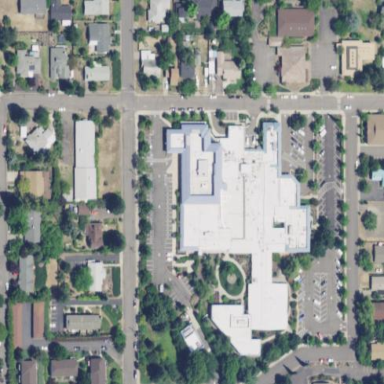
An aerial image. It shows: Hospital building.